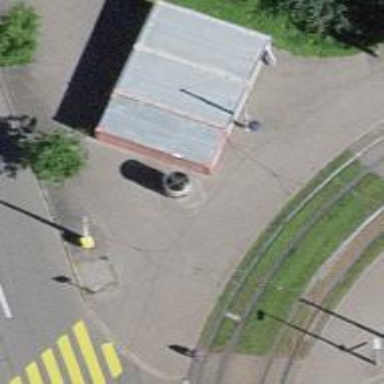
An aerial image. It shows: Advertising column.